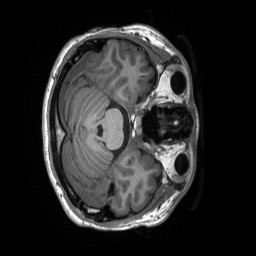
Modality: T1w
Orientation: axial
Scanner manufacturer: siemens
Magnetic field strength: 3 T
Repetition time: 2.3 s
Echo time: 0.00232 s